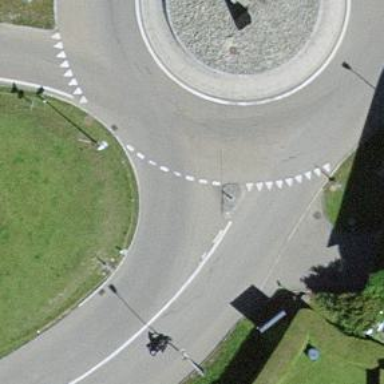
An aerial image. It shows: Traffic calming island.